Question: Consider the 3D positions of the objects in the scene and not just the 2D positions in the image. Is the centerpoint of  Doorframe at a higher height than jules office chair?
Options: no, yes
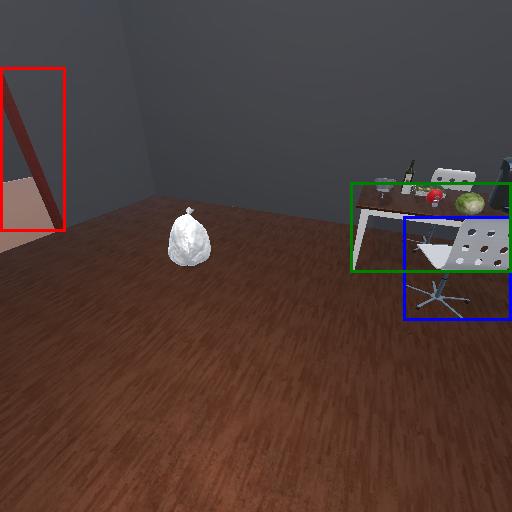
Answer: no